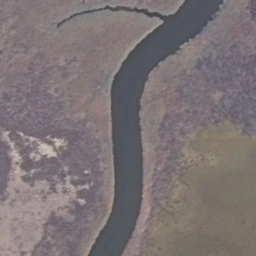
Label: river